Interaction volume radius: 10 \u00c5
Interaction volume height: 20 \u00c5
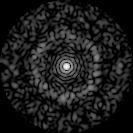
Disorder parameter: 0.8541